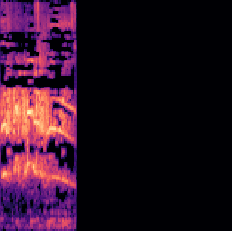
Sound class: Rooster